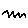
Label: zigzag